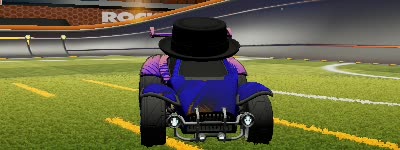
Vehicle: octane